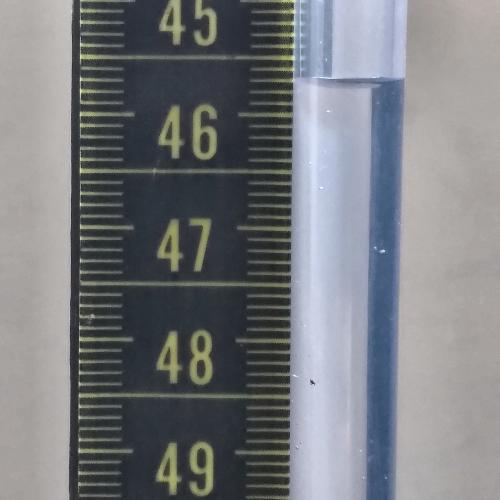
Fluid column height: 45.7 cm